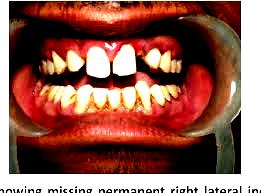
Condition: hypodontia